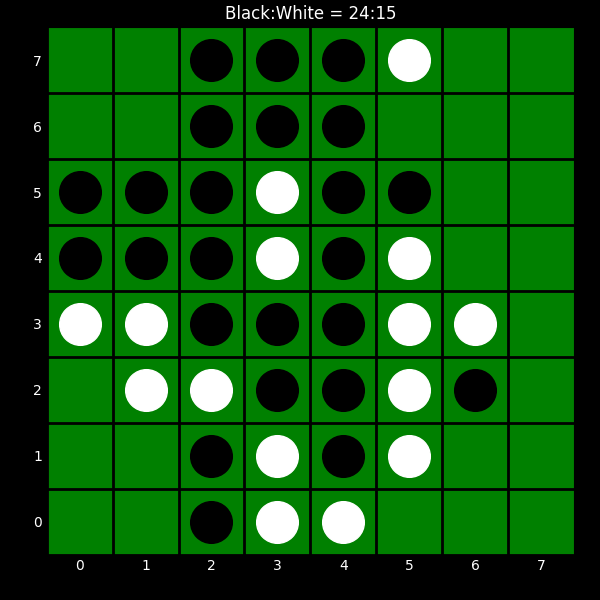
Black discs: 24
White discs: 15